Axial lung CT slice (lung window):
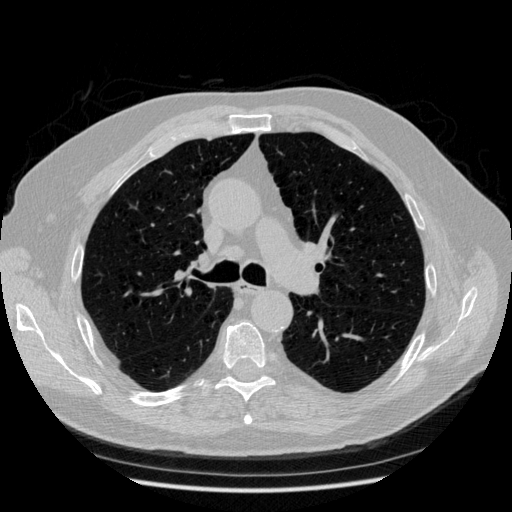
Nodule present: no